Question: I have to update a Apple Provisioning Profile to add a new UDID, and when I logged into my Apple dev account it looks like Apple have just changed parts of their dev site.
I was able to add the new UDID without any issue, however when I try to update my Provisioning Profile by:
> Provisioning Profiles --> Development --> Select Profile --> click
"Edit" --> add new device to the profile
The "Generate" button doesn't change from disabled state to clickable state. Even after changing all changeable fields (profile name, included certificates, devices), the "Generate" button still refuses to be enabled.
Below is the screenshot of the issue, you can see that "Generate" is in a disabled state:

What I need to know is how to update Provisioning Profile, is the problem with me editing it wrong, or is it because of some bugs with the new interface.
Looks like it isn't browser specific. The situation is the same on Win7 Chrome and on OSX Safari (older & newer version). However, I did find that a large part of the site doesn't work on Win7 IE9, I click on a number of buttons and nothing happens.
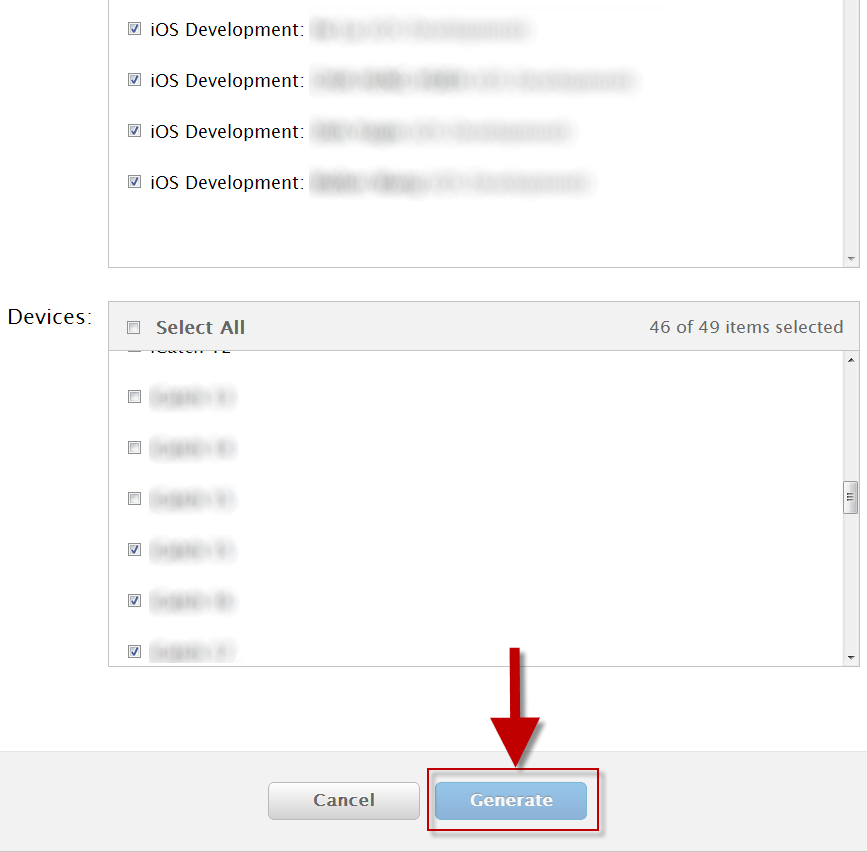
Answer: It seems that their new interface in the provisioning profile name.
When I renamed my provisioning profile name without any underscore in it, the generate button did become available again.